Aerial crown-view tile of a tropical tree (Barro Colorado Island, Panama), acquired 20250217:
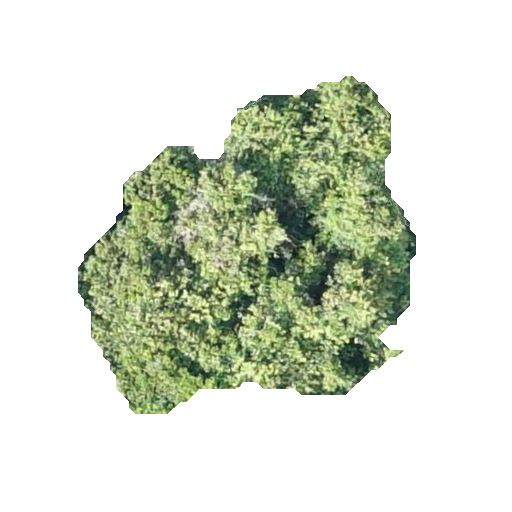
Species: Prioria copaifera
GBIF accepted scientific name: Prioria copaifera
Crown area: 115.894 m²